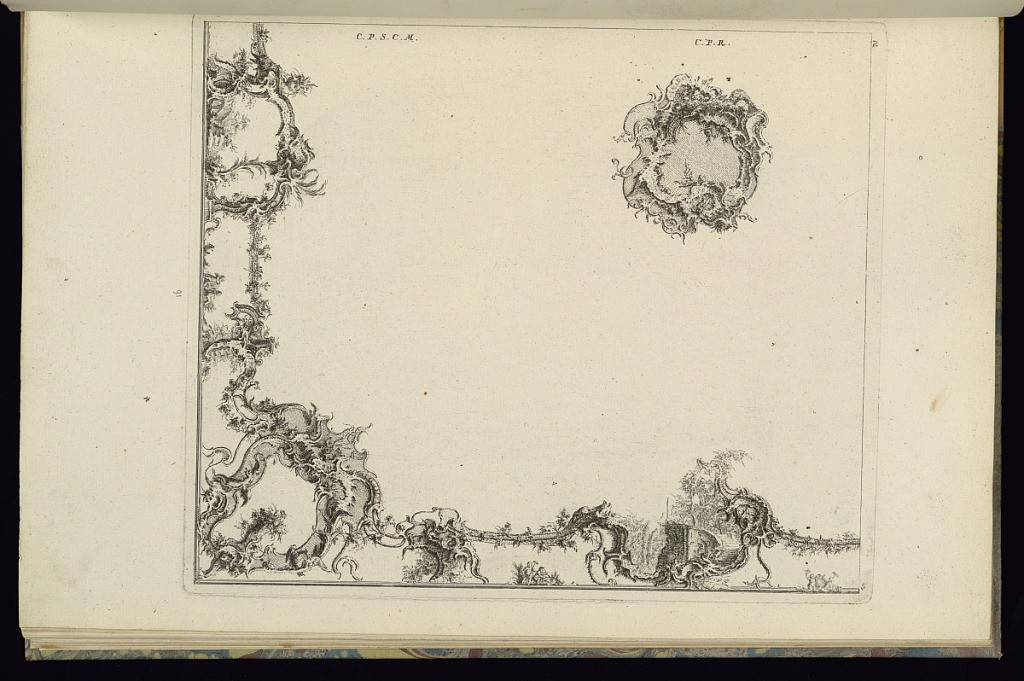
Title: Design for Ceiling Ornament
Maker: François de Cuvilliés the Elder, Belgian, 1695 - 1768
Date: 1745
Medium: Etching and engraving on off-white laid paper
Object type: Print
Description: View of a quarter of a vaulted ceiling, the border decorated with ornamental cartouches in Rococo style, the largest cartouche at lower left, with a vase of flowers at its base. Along left edge, two winged putti sit beneath a canopy of flowers. Within a cartouche, a partial view of architectural structure at left, a palm at right. Along right edge, view of a curving exterior stair with trees in background.